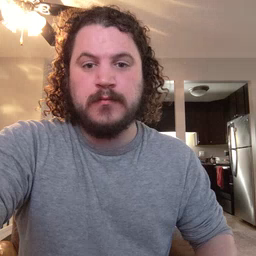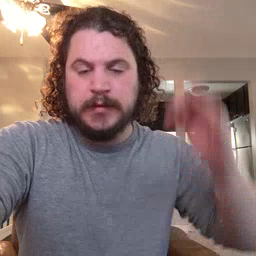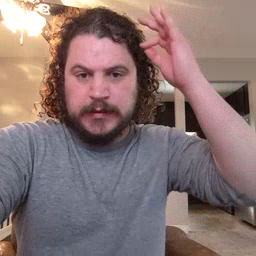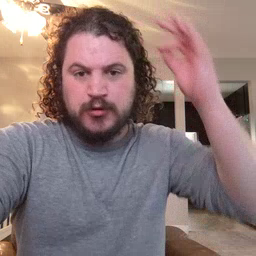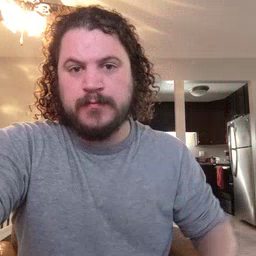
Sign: hair